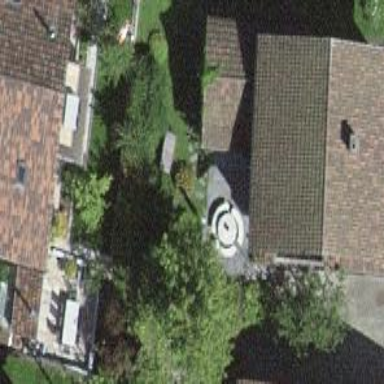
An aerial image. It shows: Detached building.